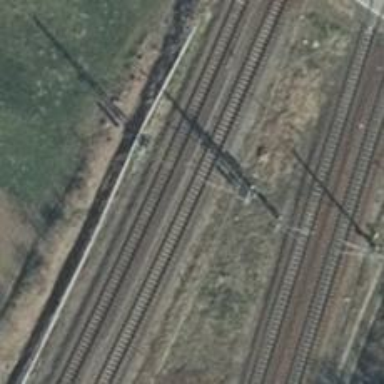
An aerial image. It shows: Milestone along the railway with catenary mast.